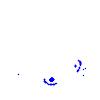
Particle: pion